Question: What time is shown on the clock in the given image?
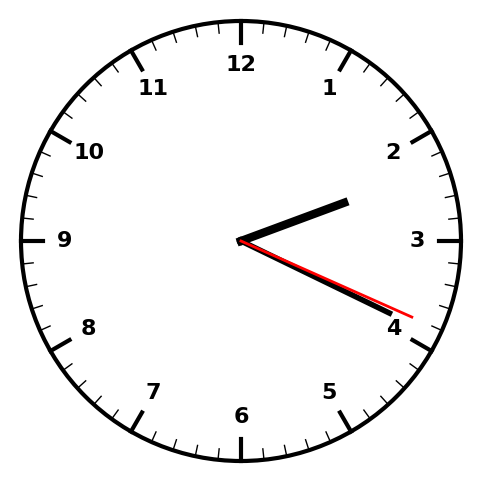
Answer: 02:19:19